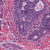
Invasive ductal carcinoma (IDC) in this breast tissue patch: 1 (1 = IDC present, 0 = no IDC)